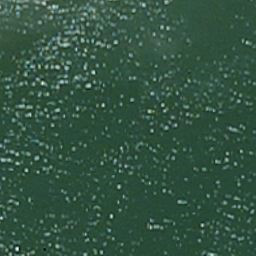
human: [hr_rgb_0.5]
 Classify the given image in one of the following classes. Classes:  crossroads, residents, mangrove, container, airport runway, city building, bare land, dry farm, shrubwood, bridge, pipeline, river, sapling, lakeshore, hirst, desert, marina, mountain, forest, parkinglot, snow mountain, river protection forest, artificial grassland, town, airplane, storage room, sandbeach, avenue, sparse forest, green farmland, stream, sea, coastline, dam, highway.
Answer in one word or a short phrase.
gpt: sea